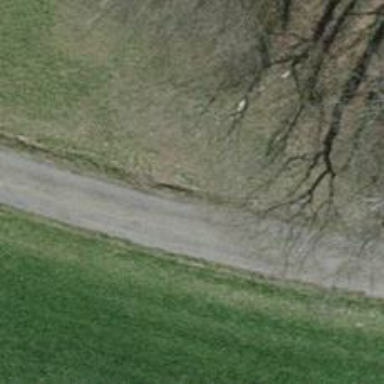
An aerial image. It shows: Asphalt road track with grade1 track quality suitable for agricultural vehicles.